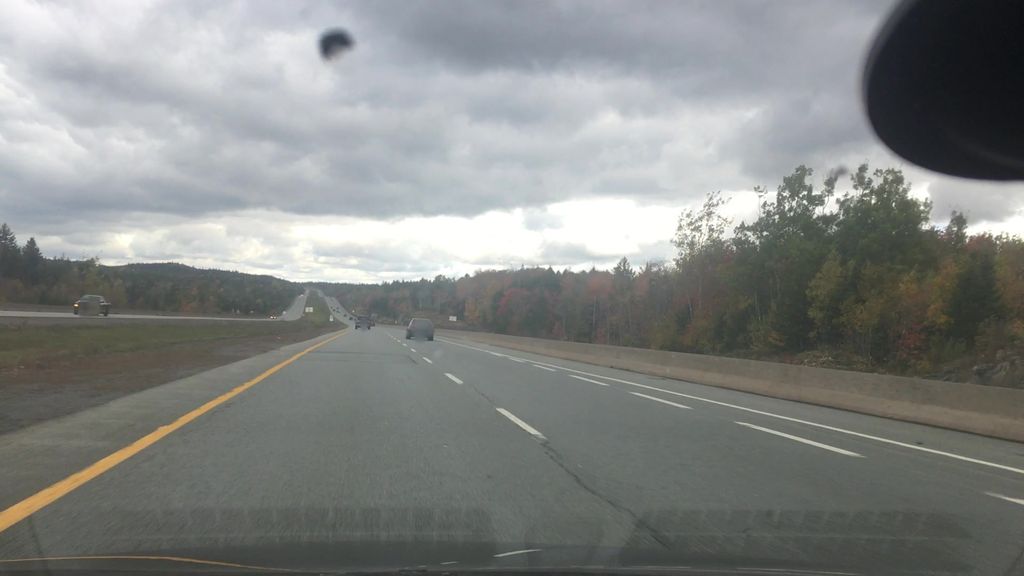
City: halifax